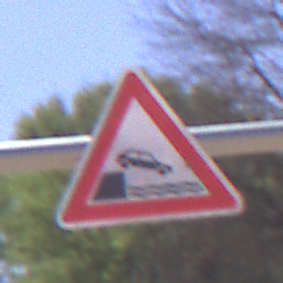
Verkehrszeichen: Ufer
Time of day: Midday
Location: Outdoor (RoadRail)
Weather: Clear
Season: NotSpecified
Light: Natural